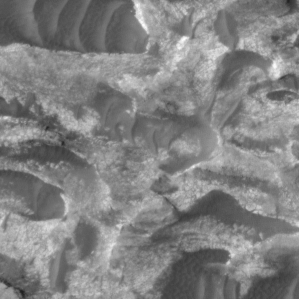
Label: non_frost